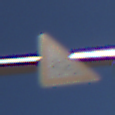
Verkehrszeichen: RadverkehrRechts
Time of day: MorningAfternoon
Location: Outdoor (RoadRail)
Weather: Clear
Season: NotSpecified
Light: Natural